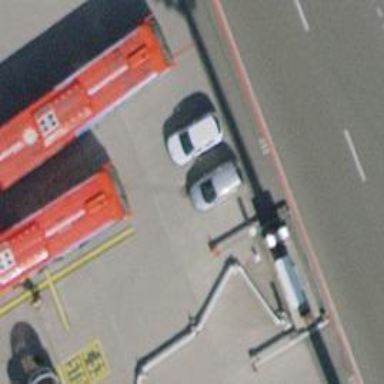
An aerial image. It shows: Airport parking position.